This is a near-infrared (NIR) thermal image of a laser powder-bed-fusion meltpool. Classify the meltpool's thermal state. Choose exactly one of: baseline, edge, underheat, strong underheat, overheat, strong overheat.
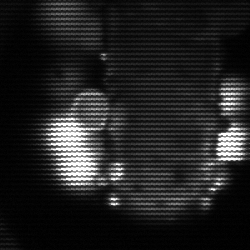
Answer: strong underheat